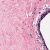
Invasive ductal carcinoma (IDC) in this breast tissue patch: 0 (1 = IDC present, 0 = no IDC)